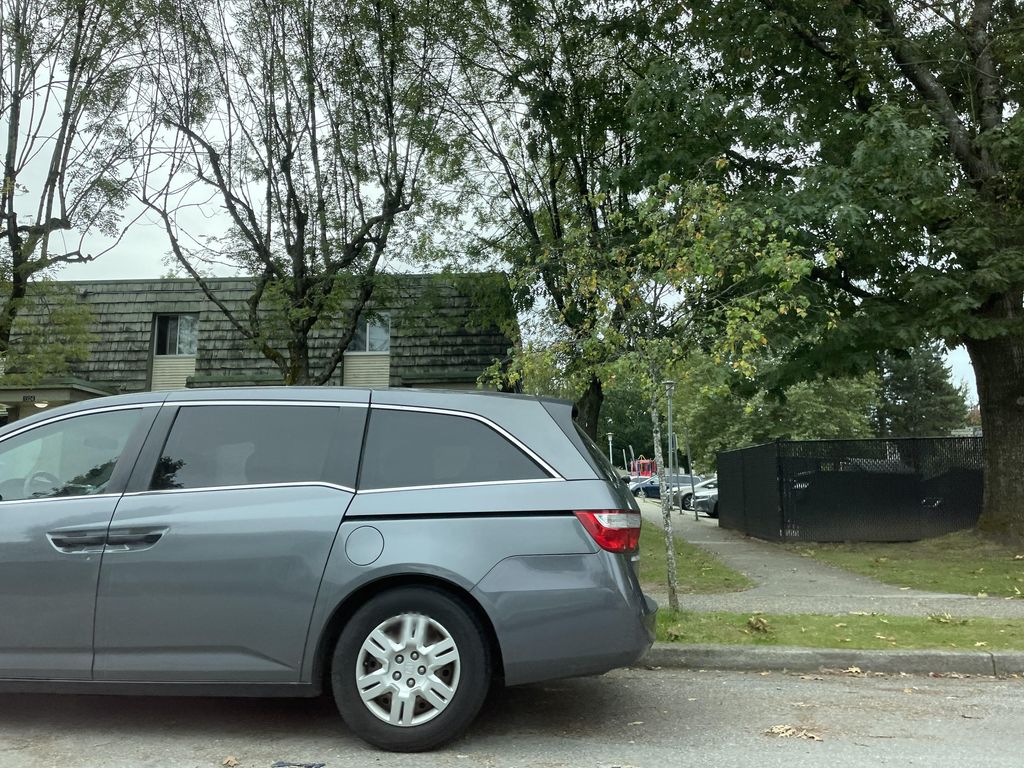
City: vancouver